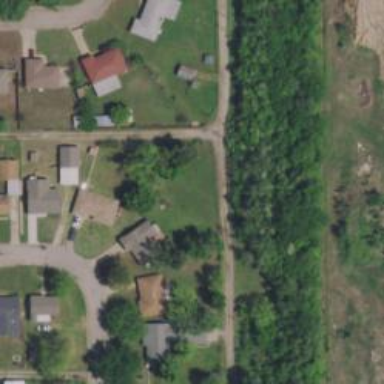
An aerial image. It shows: Alley classified as service road.